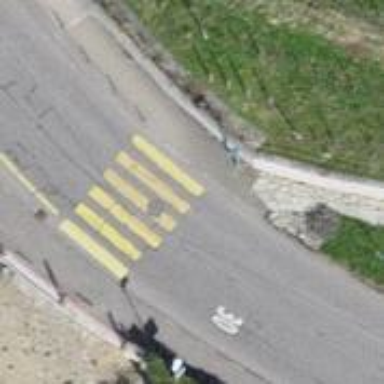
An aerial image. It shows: Footway with zebra crossing.